Question: Count the number of objects in the diagram.
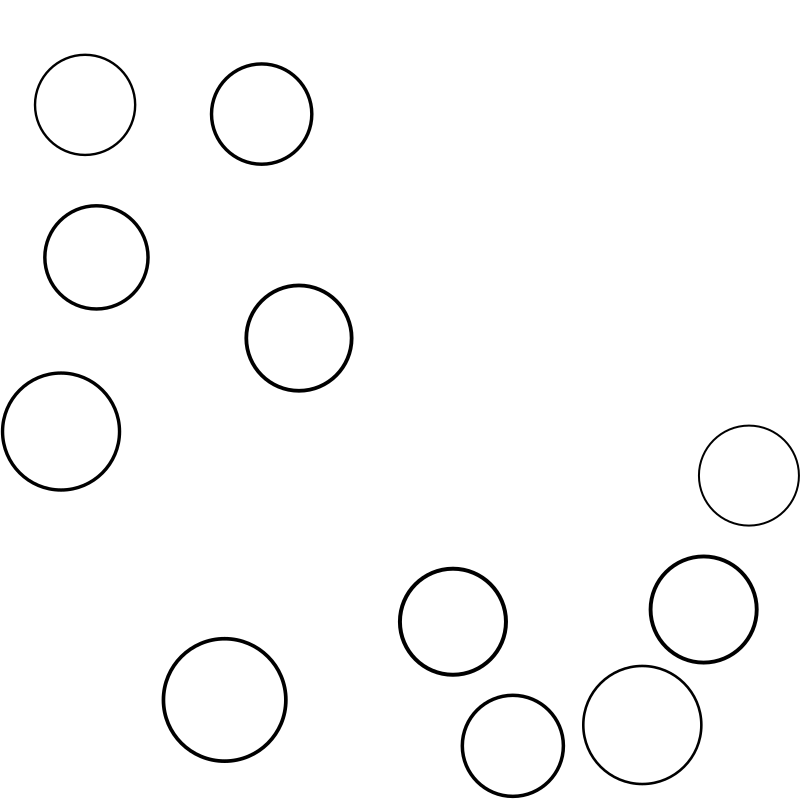
Answer: 11